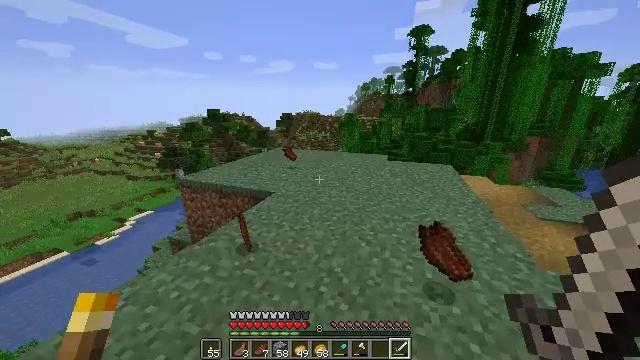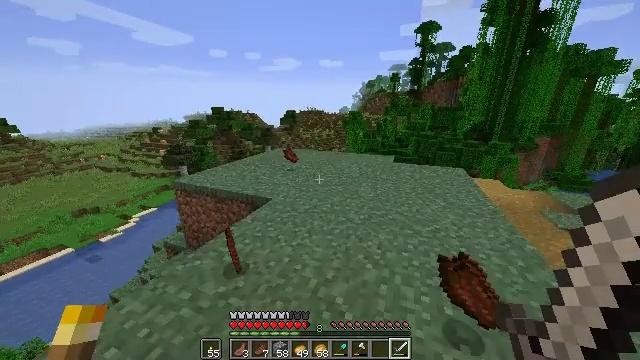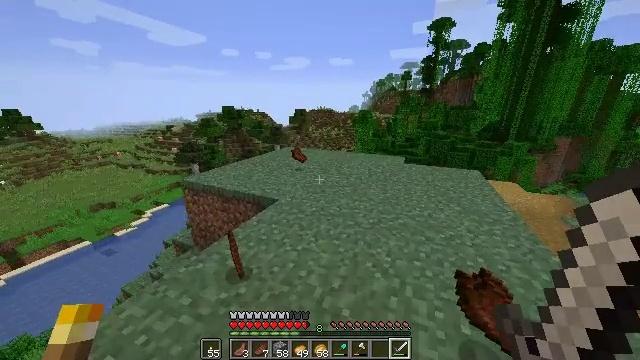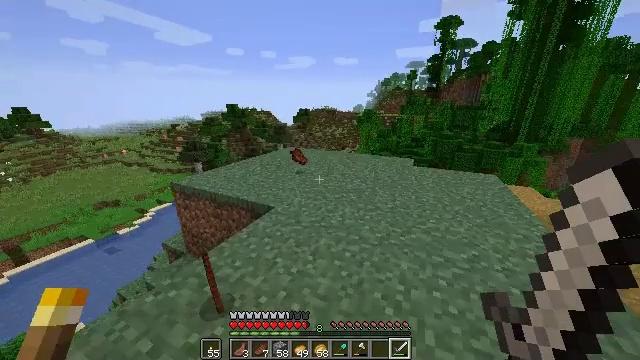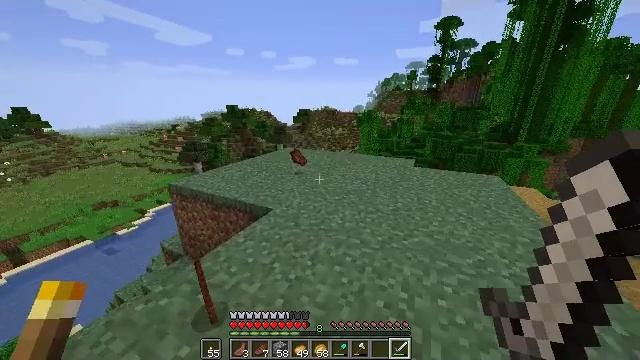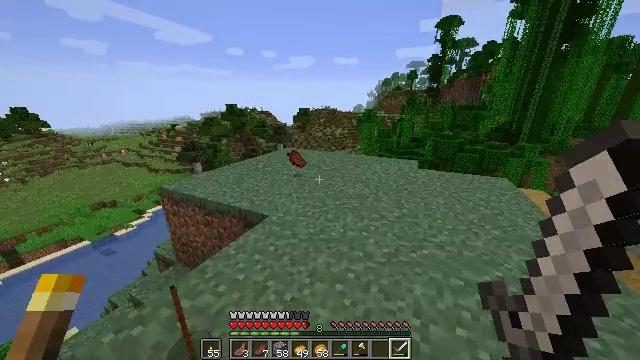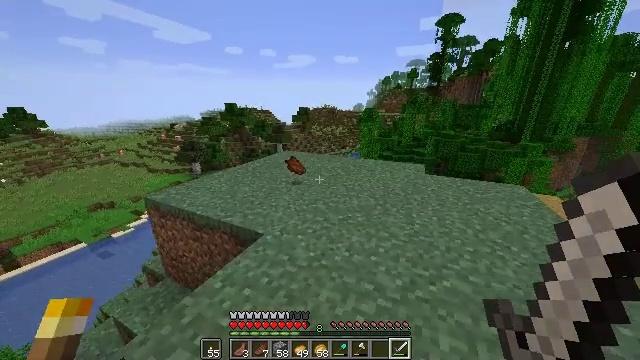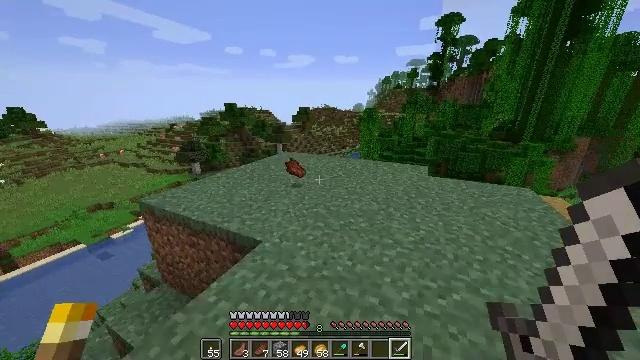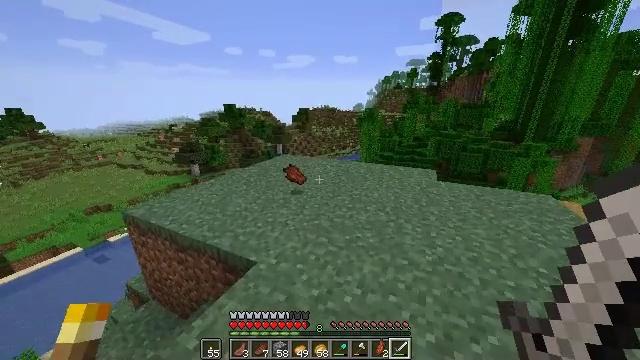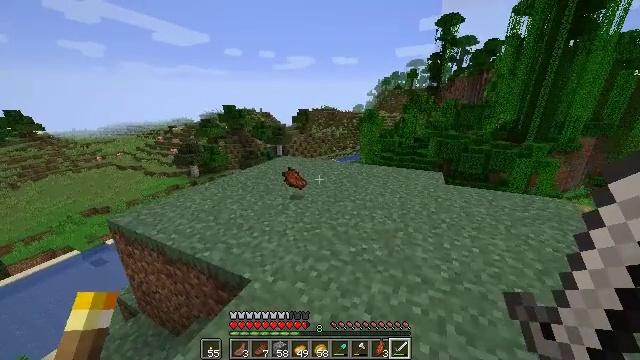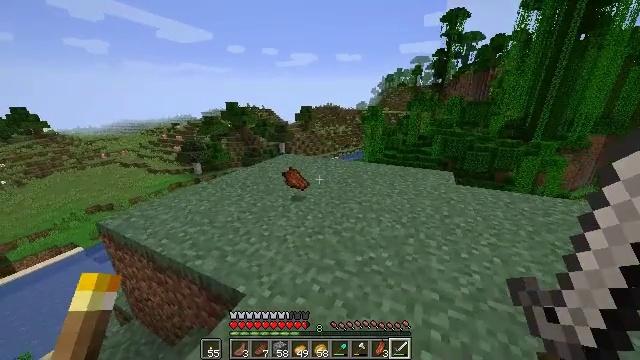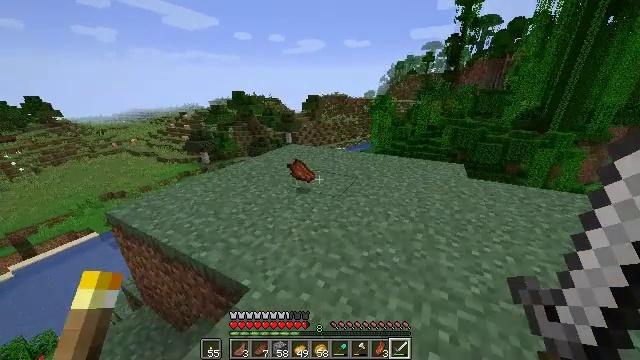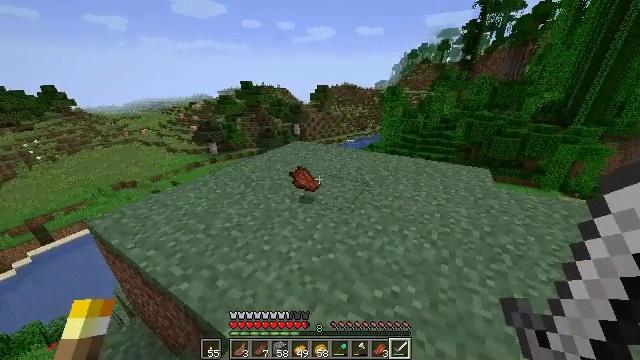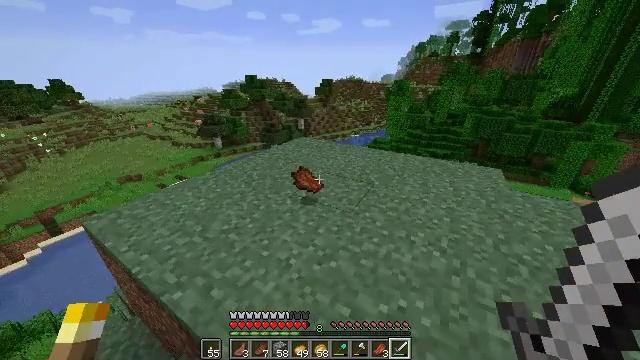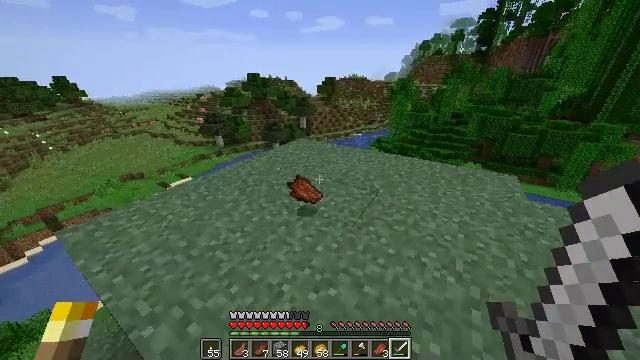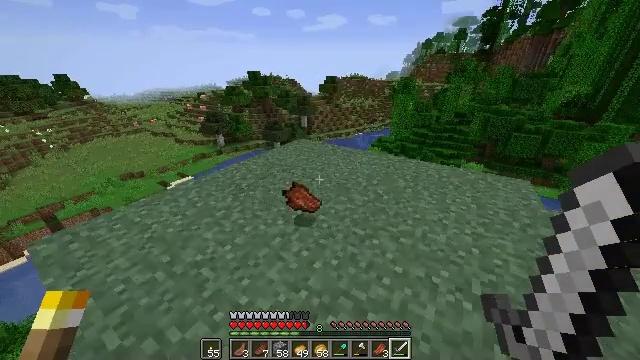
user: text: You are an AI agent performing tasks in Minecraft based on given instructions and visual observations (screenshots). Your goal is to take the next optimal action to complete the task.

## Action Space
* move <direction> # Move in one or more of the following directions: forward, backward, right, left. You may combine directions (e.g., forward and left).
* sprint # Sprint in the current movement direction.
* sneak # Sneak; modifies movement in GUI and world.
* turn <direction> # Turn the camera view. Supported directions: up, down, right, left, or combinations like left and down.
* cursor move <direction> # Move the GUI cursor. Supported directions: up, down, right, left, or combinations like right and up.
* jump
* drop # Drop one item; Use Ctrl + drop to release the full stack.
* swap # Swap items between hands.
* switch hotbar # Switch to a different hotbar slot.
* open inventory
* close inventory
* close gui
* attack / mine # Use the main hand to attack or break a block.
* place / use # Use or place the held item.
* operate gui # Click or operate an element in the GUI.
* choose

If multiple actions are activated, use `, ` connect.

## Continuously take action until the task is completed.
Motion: motion action
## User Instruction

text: Craft a baked potato using a furnace.
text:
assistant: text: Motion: move forward, sprint, turn left
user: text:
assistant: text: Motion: move forward, turn left
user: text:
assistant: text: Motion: move forward, turn left
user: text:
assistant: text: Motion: move forward
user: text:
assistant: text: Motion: move forward, sprint
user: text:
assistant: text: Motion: move forward, sprint
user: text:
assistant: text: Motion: move forward, sprint
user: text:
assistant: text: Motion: move forward, sprint
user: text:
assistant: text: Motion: move forward
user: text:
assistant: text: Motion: move forward
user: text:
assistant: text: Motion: move forward, turn left and down
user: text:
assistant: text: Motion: move forward, turn left and down
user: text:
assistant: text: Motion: move forward, turn left and down
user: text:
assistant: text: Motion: move forward, sprint
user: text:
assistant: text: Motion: move forward, sprint
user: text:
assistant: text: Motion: move forward, sprint
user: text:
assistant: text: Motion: move forward, sprint
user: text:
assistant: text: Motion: move forward, sprint
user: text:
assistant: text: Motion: move forward, sprint
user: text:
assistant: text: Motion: move forward, turn left and down
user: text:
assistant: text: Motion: move forward
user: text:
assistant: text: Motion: move forward, turn left and down
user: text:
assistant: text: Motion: move forward and move right, turn left and down
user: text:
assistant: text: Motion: move forward and move right, turn left and down
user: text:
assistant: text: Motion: move right, turn left
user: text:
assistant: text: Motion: turn left and up
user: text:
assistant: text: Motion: turn left and up
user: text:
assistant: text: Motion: turn left and up
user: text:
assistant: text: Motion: no_op
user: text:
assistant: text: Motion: move forward, turn right